Aerial crown-view tile of a tropical tree (Barro Colorado Island, Panama), acquired 20241216:
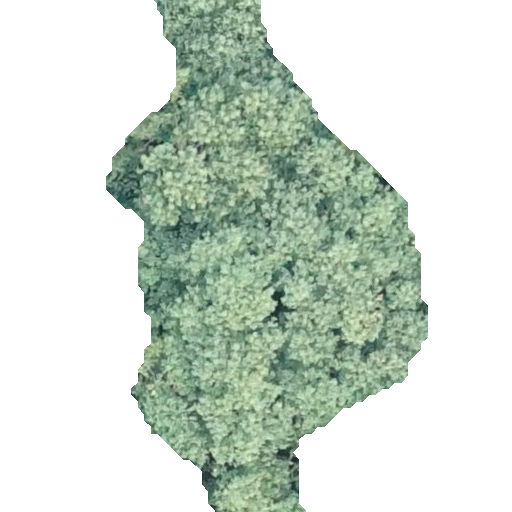
Species: Hieronyma alchorneoides
GBIF accepted scientific name: Hieronyma alchorneoides
Crown area: 158.834 m²